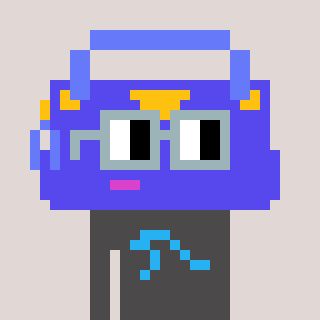
a pixel art character with square dark gray glasses, a bag-shaped head and a grayscale-colored body on a warm background